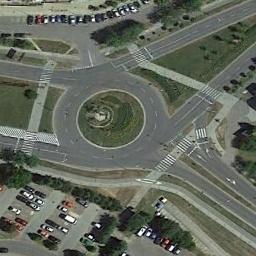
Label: roundabout